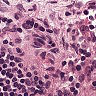
Metastatic tissue present: no